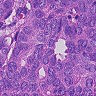
Metastatic tissue present: yes